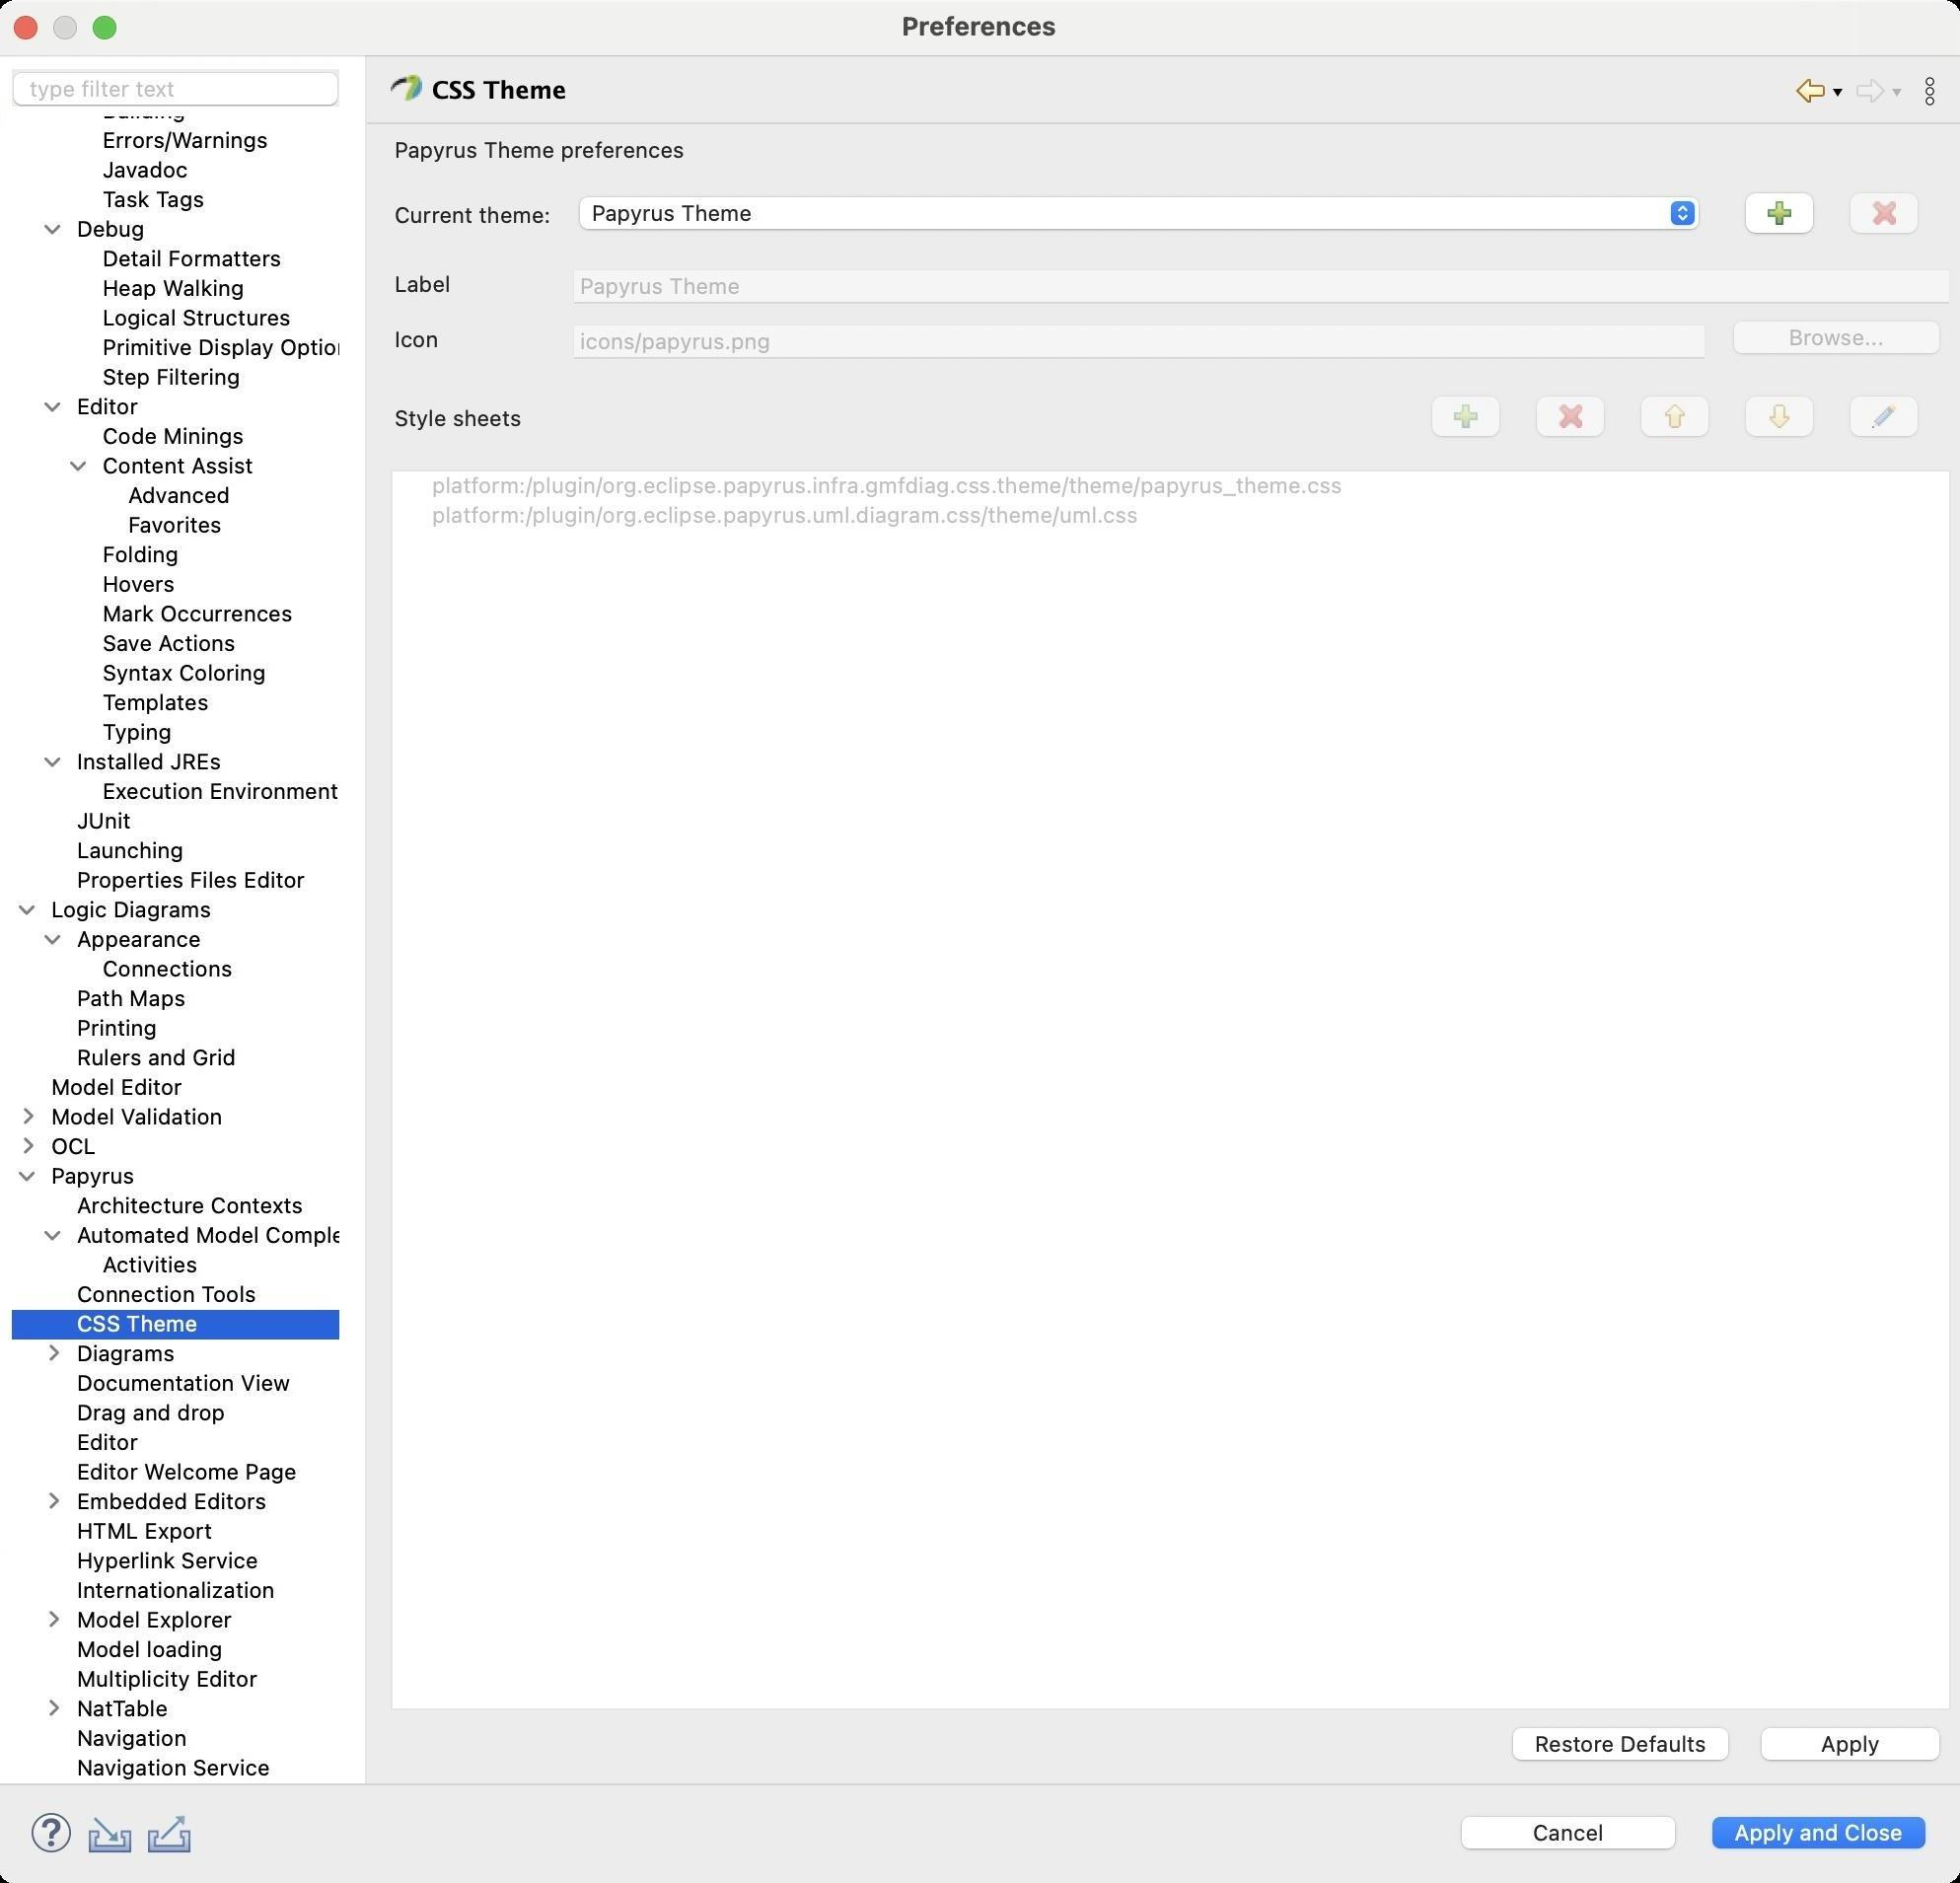
Accessibility tree:
{"name": "Preferences", "role": "AXWindow", "description": null, "role_description": "standard window", "value": null, "position": "480.00;95.00", "size": "995;955", "children": [{"name": "Apply_and_Close", "role": "AXButton", "description": null, "role_description": "button", "value": null, "position": "863.00;917.00", "size": "120;27", "children": []}, {"name": "Cancel", "role": "AXButton", "description": null, "role_description": "button", "value": null, "position": "736.00;917.00", "size": "120;27", "children": []}, {"name": null, "role": "AXToolbar", "description": null, "role_description": "toolbar", "value": null, "position": "12.00;915.00", "size": "90;30", "children": [{"name": "Help", "role": "AXCheckBox", "description": null, "role_description": "checkbox", "value": 0, "position": "12.00;915.00", "size": "30;30", "children": []}, {"name": "Import", "role": "AXButton", "description": null, "role_description": "button", "value": null, "position": "42.00;915.00", "size": "30;30", "children": []}, {"name": "Export", "role": "AXButton", "description": null, "role_description": "button", "value": null, "position": "72.00;915.00", "size": "30;30", "children": []}]}, {"name": null, "role": "AXScrollArea", "description": null, "role_description": "scroll area", "value": null, "position": "199.00;69.00", "size": "791;830", "children": [{"name": "Apply", "role": "AXButton", "description": null, "role_description": "button", "value": null, "position": "888.00;872.00", "size": "102;27", "children": []}, {"name": "Restore_Defaults", "role": "AXButton", "description": null, "role_description": "button", "value": null, "position": "762.00;872.00", "size": "121;27", "children": []}, {"name": null, "role": "AXScrollArea", "description": null, "role_description": "scroll area", "value": null, "position": "199.00;238.00", "size": "791;629", "children": [{"name": null, "role": "AXOutline", "description": null, "role_description": "outline", "value": null, "position": "200.00;239.00", "size": "789;627", "children": [{"name": null, "role": "AXRow", "description": null, "role_description": "outline row", "value": null, "position": "200.00;239.00", "size": "789;15", "children": [{"name": null, "role": "AXStaticText", "description": null, "role_description": "text", "value": "platform:/plugin/org.eclipse.papyrus.infra.gmfdiag.css.theme/theme/papyrus_theme.css", "position": "218.00;239.00", "size": "463;14", "children": []}]}, {"name": null, "role": "AXRow", "description": null, "role_description": "outline row", "value": null, "position": "200.00;254.00", "size": "789;15", "children": [{"name": null, "role": "AXStaticText", "description": null, "role_description": "text", "value": "platform:/plugin/org.eclipse.papyrus.uml.diagram.css/theme/uml.css", "position": "218.00;254.00", "size": "463;14", "children": []}]}, {"name": null, "role": "AXColumn", "description": null, "role_description": "column", "value": null, "position": "200.00;239.00", "size": "482;627", "children": []}]}]}, {"name": "", "role": "AXButton", "description": null, "role_description": "button", "value": null, "position": "932.00;196.00", "size": "48;32", "children": []}, {"name": "", "role": "AXButton", "description": null, "role_description": "button", "value": null, "position": "879.00;196.00", "size": "48;32", "children": []}, {"name": "", "role": "AXButton", "description": null, "role_description": "button", "value": null, "position": "826.00;196.00", "size": "48;32", "children": []}, {"name": "", "role": "AXButton", "description": null, "role_description": "button", "value": null, "position": "773.00;196.00", "size": "48;32", "children": []}, {"name": "", "role": "AXButton", "description": null, "role_description": "button", "value": null, "position": "720.00;196.00", "size": "48;32", "children": []}, {"name": null, "role": "AXStaticText", "description": null, "role_description": "text", "value": "Style sheets", "position": "199.00;205.00", "size": "69;14", "children": []}, {"name": "Browse...", "role": "AXButton", "description": null, "role_description": "button", "value": null, "position": "874.00;159.00", "size": "116;27", "children": []}, {"name": null, "role": "AXTextField", "description": null, "role_description": "text field", "value": "icons/papyrus.png", "position": "291.00;163.00", "size": "575;19", "children": []}, {"name": null, "role": "AXStaticText", "description": null, "role_description": "text", "value": "Icon", "position": "199.00;165.00", "size": "27;14", "children": []}, {"name": null, "role": "AXTextField", "description": null, "role_description": "text field", "value": "Papyrus Theme", "position": "291.00;135.00", "size": "699;19", "children": []}, {"name": null, "role": "AXStaticText", "description": null, "role_description": "text", "value": "Label", "position": "199.00;137.00", "size": "33;14", "children": []}, {"name": "", "role": "AXButton", "description": null, "role_description": "button", "value": null, "position": "932.00;93.00", "size": "48;32", "children": []}, {"name": "", "role": "AXButton", "description": null, "role_description": "button", "value": null, "position": "879.00;93.00", "size": "48;32", "children": []}, {"name": null, "role": "AXPopUpButton", "description": null, "role_description": "pop up button", "value": "Papyrus Theme", "position": "291.00;98.00", "size": "575;22", "children": []}, {"name": null, "role": "AXStaticText", "description": null, "role_description": "text", "value": "Current theme:", "position": "199.00;102.00", "size": "84;14", "children": []}, {"name": null, "role": "AXStaticText", "description": null, "role_description": "text", "value": "Papyrus Theme preferences", "position": "199.00;69.00", "size": "791;14", "children": []}]}, {"name": null, "role": "AXToolbar", "description": "", "role_description": "toolbar", "value": null, "position": "908.00;35.00", "size": "82;22", "children": [{"name": "Back_to_Connection_Tools", "role": "AXMenuButton", "description": null, "role_description": "menu button", "value": null, "position": "908.00;35.00", "size": "22;22", "children": []}, {"name": "Forward", "role": "AXMenuButton", "description": null, "role_description": "menu button", "value": null, "position": "938.00;35.00", "size": "22;22", "children": []}, {"name": "Additional_Dialog_Actions", "role": "AXButton", "description": null, "role_description": "button", "value": null, "position": "968.00;35.00", "size": "22;22", "children": []}]}, {"name": null, "role": "AXStaticText", "description": "", "role_description": "text", "value": "CSS Theme", "position": "196.00;35.00", "size": "705;21", "children": []}, {"name": null, "role": "AXSplitter", "description": null, "role_description": "splitter", "value": 180, "position": "180.00;28.00", "size": "5;876", "children": []}, {"name": null, "role": "AXScrollArea", "description": null, "role_description": "scroll area", "value": null, "position": "7.00;59.00", "size": "166;845", "children": [{"name": null, "role": "AXOutline", "description": null, "role_description": "outline", "value": null, "position": "7.00;-161.00", "size": "189;1305", "children": [{"name": null, "role": "AXRow", "description": null, "role_description": "outline row", "value": null, "position": "7.00;-161.00", "size": "189;15", "children": [{"name": null, "role": "AXGroup", "description": null, "role_description": "group", "value": null, "position": "7.00;-161.00", "size": "189;15", "children": [{"name": null, "role": "AXDisclosureTriangle", "description": null, "role_description": "disclosure triangle", "value": 0, "position": "9.00;-161.00", "size": "12;14", "children": []}, {"name": null, "role": "AXStaticText", "description": null, "role_description": "text", "value": "General", "position": "25.00;-161.00", "size": "170;14", "children": []}]}]}, {"name": null, "role": "AXRow", "description": null, "role_description": "outline row", "value": null, "position": "7.00;-146.00", "size": "189;15", "children": [{"name": null, "role": "AXGroup", "description": null, "role_description": "group", "value": null, "position": "7.00;-146.00", "size": "189;15", "children": [{"name": null, "role": "AXDisclosureTriangle", "description": null, "role_description": "disclosure triangle", "value": 0, "position": "9.00;-146.00", "size": "12;14", "children": []}, {"name": null, "role": "AXStaticText", "description": null, "role_description": "text", "value": "Alf", "position": "25.00;-146.00", "size": "170;14", "children": []}]}]}, {"name": null, "role": "AXRow", "description": null, "role_description": "outline row", "value": null, "position": "7.00;-131.00", "size": "189;15", "children": [{"name": null, "role": "AXGroup", "description": null, "role_description": "group", "value": null, "position": "7.00;-131.00", "size": "189;15", "children": [{"name": null, "role": "AXDisclosureTriangle", "description": null, "role_description": "disclosure triangle", "value": 0, "position": "9.00;-131.00", "size": "12;14", "children": []}, {"name": null, "role": "AXStaticText", "description": null, "role_description": "text", "value": "Ant", "position": "25.00;-131.00", "size": "170;14", "children": []}]}]}, {"name": null, "role": "AXRow", "description": null, "role_description": "outline row", "value": null, "position": "7.00;-116.00", "size": "189;15", "children": [{"name": null, "role": "AXGroup", "description": null, "role_description": "group", "value": null, "position": "7.00;-116.00", "size": "189;15", "children": [{"name": null, "role": "AXDisclosureTriangle", "description": null, "role_description": "disclosure triangle", "value": 0, "position": "9.00;-116.00", "size": "12;14", "children": []}, {"name": null, "role": "AXStaticText", "description": null, "role_description": "text", "value": "Context", "position": "25.00;-116.00", "size": "170;14", "children": []}]}]}, {"name": null, "role": "AXRow", "description": null, "role_description": "outline row", "value": null, "position": "7.00;-101.00", "size": "189;15", "children": [{"name": null, "role": "AXGroup", "description": null, "role_description": "group", "value": null, "position": "7.00;-101.00", "size": "189;15", "children": [{"name": null, "role": "AXDisclosureTriangle", "description": null, "role_description": "disclosure triangle", "value": 0, "position": "9.00;-101.00", "size": "12;14", "children": []}, {"name": null, "role": "AXStaticText", "description": null, "role_description": "text", "value": "CSS", "position": "25.00;-101.00", "size": "170;14", "children": []}]}]}, {"name": null, "role": "AXRow", "description": null, "role_description": "outline row", "value": null, "position": "7.00;-86.00", "size": "189;15", "children": [{"name": null, "role": "AXGroup", "description": null, "role_description": "group", "value": null, "position": "7.00;-86.00", "size": "189;15", "children": [{"name": null, "role": "AXDisclosureTriangle", "description": null, "role_description": "disclosure triangle", "value": 0, "position": "9.00;-86.00", "size": "12;14", "children": []}, {"name": null, "role": "AXStaticText", "description": null, "role_description": "text", "value": "EMF Compare", "position": "25.00;-86.00", "size": "170;14", "children": []}]}]}, {"name": null, "role": "AXRow", "description": null, "role_description": "outline row", "value": null, "position": "7.00;-71.00", "size": "189;15", "children": [{"name": null, "role": "AXGroup", "description": null, "role_description": "group", "value": null, "position": "7.00;-71.00", "size": "189;15", "children": [{"name": null, "role": "AXDisclosureTriangle", "description": null, "role_description": "disclosure triangle", "value": 0, "position": "9.00;-71.00", "size": "12;14", "children": []}, {"name": null, "role": "AXStaticText", "description": null, "role_description": "text", "value": "Help", "position": "25.00;-71.00", "size": "170;14", "children": []}]}]}, {"name": null, "role": "AXRow", "description": null, "role_description": "outline row", "value": null, "position": "7.00;-56.00", "size": "189;15", "children": [{"name": null, "role": "AXGroup", "description": null, "role_description": "group", "value": null, "position": "7.00;-56.00", "size": "189;15", "children": [{"name": null, "role": "AXDisclosureTriangle", "description": null, "role_description": "disclosure triangle", "value": 0, "position": "9.00;-56.00", "size": "12;14", "children": []}, {"name": null, "role": "AXStaticText", "description": null, "role_description": "text", "value": "Install/Update", "position": "25.00;-56.00", "size": "170;14", "children": []}]}]}, {"name": null, "role": "AXRow", "description": null, "role_description": "outline row", "value": null, "position": "7.00;-41.00", "size": "189;15", "children": [{"name": null, "role": "AXGroup", "description": null, "role_description": "group", "value": null, "position": "7.00;-41.00", "size": "189;15", "children": [{"name": null, "role": "AXDisclosureTriangle", "description": null, "role_description": "disclosure triangle", "value": 1, "position": "9.00;-41.00", "size": "12;14", "children": []}, {"name": null, "role": "AXStaticText", "description": null, "role_description": "text", "value": "Java", "position": "25.00;-41.00", "size": "170;14", "children": []}]}]}, {"name": null, "role": "AXRow", "description": null, "role_description": "outline row", "value": null, "position": "7.00;-26.00", "size": "189;15", "children": [{"name": null, "role": "AXGroup", "description": null, "role_description": "group", "value": null, "position": "7.00;-26.00", "size": "189;15", "children": [{"name": null, "role": "AXDisclosureTriangle", "description": null, "role_description": "disclosure triangle", "value": 0, "position": "22.00;-26.00", "size": "12;14", "children": []}, {"name": null, "role": "AXStaticText", "description": null, "role_description": "text", "value": "Appearance", "position": "38.00;-26.00", "size": "157;14", "children": []}]}]}, {"name": null, "role": "AXRow", "description": null, "role_description": "outline row", "value": null, "position": "7.00;-11.00", "size": "189;15", "children": [{"name": null, "role": "AXGroup", "description": null, "role_description": "group", "value": null, "position": "7.00;-11.00", "size": "189;15", "children": [{"name": null, "role": "AXDisclosureTriangle", "description": null, "role_description": "disclosure triangle", "value": 0, "position": "22.00;-11.00", "size": "12;14", "children": []}, {"name": null, "role": "AXStaticText", "description": null, "role_description": "text", "value": "Build Path", "position": "38.00;-11.00", "size": "157;14", "children": []}]}]}, {"name": null, "role": "AXRow", "description": null, "role_description": "outline row", "value": null, "position": "7.00;4.00", "size": "189;15", "children": [{"name": null, "role": "AXStaticText", "description": null, "role_description": "text", "value": "Bytecode Outline", "position": "38.00;4.00", "size": "157;14", "children": []}]}, {"name": null, "role": "AXRow", "description": null, "role_description": "outline row", "value": null, "position": "7.00;19.00", "size": "189;15", "children": [{"name": null, "role": "AXGroup", "description": null, "role_description": "group", "value": null, "position": "7.00;19.00", "size": "189;15", "children": [{"name": null, "role": "AXDisclosureTriangle", "description": null, "role_description": "disclosure triangle", "value": 0, "position": "22.00;19.00", "size": "12;14", "children": []}, {"name": null, "role": "AXStaticText", "description": null, "role_description": "text", "value": "Code Style", "position": "38.00;19.00", "size": "157;14", "children": []}]}]}, {"name": null, "role": "AXRow", "description": null, "role_description": "outline row", "value": null, "position": "7.00;34.00", "size": "189;15", "children": [{"name": null, "role": "AXGroup", "description": null, "role_description": "group", "value": null, "position": "7.00;34.00", "size": "189;15", "children": [{"name": null, "role": "AXDisclosureTriangle", "description": null, "role_description": "disclosure triangle", "value": 1, "position": "22.00;34.00", "size": "12;14", "children": []}, {"name": null, "role": "AXStaticText", "description": null, "role_description": "text", "value": "Compiler", "position": "38.00;34.00", "size": "157;14", "children": []}]}]}, {"name": null, "role": "AXRow", "description": null, "role_description": "outline row", "value": null, "position": "7.00;49.00", "size": "189;15", "children": [{"name": null, "role": "AXStaticText", "description": null, "role_description": "text", "value": "Building", "position": "51.00;49.00", "size": "144;14", "children": []}]}, {"name": null, "role": "AXRow", "description": null, "role_description": "outline row", "value": null, "position": "7.00;64.00", "size": "189;15", "children": [{"name": null, "role": "AXStaticText", "description": null, "role_description": "text", "value": "Errors/Warnings", "position": "51.00;64.00", "size": "144;14", "children": []}]}, {"name": null, "role": "AXRow", "description": null, "role_description": "outline row", "value": null, "position": "7.00;79.00", "size": "189;15", "children": [{"name": null, "role": "AXStaticText", "description": null, "role_description": "text", "value": "Javadoc", "position": "51.00;79.00", "size": "144;14", "children": []}]}, {"name": null, "role": "AXRow", "description": null, "role_description": "outline row", "value": null, "position": "7.00;94.00", "size": "189;15", "children": [{"name": null, "role": "AXStaticText", "description": null, "role_description": "text", "value": "Task Tags", "position": "51.00;94.00", "size": "144;14", "children": []}]}, {"name": null, "role": "AXRow", "description": null, "role_description": "outline row", "value": null, "position": "7.00;109.00", "size": "189;15", "children": [{"name": null, "role": "AXGroup", "description": null, "role_description": "group", "value": null, "position": "7.00;109.00", "size": "189;15", "children": [{"name": null, "role": "AXDisclosureTriangle", "description": null, "role_description": "disclosure triangle", "value": 1, "position": "22.00;109.00", "size": "12;14", "children": []}, {"name": null, "role": "AXStaticText", "description": null, "role_description": "text", "value": "Debug", "position": "38.00;109.00", "size": "157;14", "children": []}]}]}, {"name": null, "role": "AXRow", "description": null, "role_description": "outline row", "value": null, "position": "7.00;124.00", "size": "189;15", "children": [{"name": null, "role": "AXStaticText", "description": null, "role_description": "text", "value": "Detail Formatters", "position": "51.00;124.00", "size": "144;14", "children": []}]}, {"name": null, "role": "AXRow", "description": null, "role_description": "outline row", "value": null, "position": "7.00;139.00", "size": "189;15", "children": [{"name": null, "role": "AXStaticText", "description": null, "role_description": "text", "value": "Heap Walking", "position": "51.00;139.00", "size": "144;14", "children": []}]}, {"name": null, "role": "AXRow", "description": null, "role_description": "outline row", "value": null, "position": "7.00;154.00", "size": "189;15", "children": [{"name": null, "role": "AXStaticText", "description": null, "role_description": "text", "value": "Logical Structures", "position": "51.00;154.00", "size": "144;14", "children": []}]}, {"name": null, "role": "AXRow", "description": null, "role_description": "outline row", "value": null, "position": "7.00;169.00", "size": "189;15", "children": [{"name": null, "role": "AXStaticText", "description": null, "role_description": "text", "value": "Primitive Display Options", "position": "51.00;169.00", "size": "144;14", "children": []}]}, {"name": null, "role": "AXRow", "description": null, "role_description": "outline row", "value": null, "position": "7.00;184.00", "size": "189;15", "children": [{"name": null, "role": "AXStaticText", "description": null, "role_description": "text", "value": "Step Filtering", "position": "51.00;184.00", "size": "144;14", "children": []}]}, {"name": null, "role": "AXRow", "description": null, "role_description": "outline row", "value": null, "position": "7.00;199.00", "size": "189;15", "children": [{"name": null, "role": "AXGroup", "description": null, "role_description": "group", "value": null, "position": "7.00;199.00", "size": "189;15", "children": [{"name": null, "role": "AXDisclosureTriangle", "description": null, "role_description": "disclosure triangle", "value": 1, "position": "22.00;199.00", "size": "12;14", "children": []}, {"name": null, "role": "AXStaticText", "description": null, "role_description": "text", "value": "Editor", "position": "38.00;199.00", "size": "157;14", "children": []}]}]}, {"name": null, "role": "AXRow", "description": null, "role_description": "outline row", "value": null, "position": "7.00;214.00", "size": "189;15", "children": [{"name": null, "role": "AXStaticText", "description": null, "role_description": "text", "value": "Code Minings", "position": "51.00;214.00", "size": "144;14", "children": []}]}, {"name": null, "role": "AXRow", "description": null, "role_description": "outline row", "value": null, "position": "7.00;229.00", "size": "189;15", "children": [{"name": null, "role": "AXGroup", "description": null, "role_description": "group", "value": null, "position": "7.00;229.00", "size": "189;15", "children": [{"name": null, "role": "AXDisclosureTriangle", "description": null, "role_description": "disclosure triangle", "value": 1, "position": "35.00;229.00", "size": "12;14", "children": []}, {"name": null, "role": "AXStaticText", "description": null, "role_description": "text", "value": "Content Assist", "position": "51.00;229.00", "size": "144;14", "children": []}]}]}, {"name": null, "role": "AXRow", "description": null, "role_description": "outline row", "value": null, "position": "7.00;244.00", "size": "189;15", "children": [{"name": null, "role": "AXStaticText", "description": null, "role_description": "text", "value": "Advanced", "position": "64.00;244.00", "size": "131;14", "children": []}]}, {"name": null, "role": "AXRow", "description": null, "role_description": "outline row", "value": null, "position": "7.00;259.00", "size": "189;15", "children": [{"name": null, "role": "AXStaticText", "description": null, "role_description": "text", "value": "Favorites", "position": "64.00;259.00", "size": "131;14", "children": []}]}, {"name": null, "role": "AXRow", "description": null, "role_description": "outline row", "value": null, "position": "7.00;274.00", "size": "189;15", "children": [{"name": null, "role": "AXStaticText", "description": null, "role_description": "text", "value": "Folding", "position": "51.00;274.00", "size": "144;14", "children": []}]}, {"name": null, "role": "AXRow", "description": null, "role_description": "outline row", "value": null, "position": "7.00;289.00", "size": "189;15", "children": [{"name": null, "role": "AXStaticText", "description": null, "role_description": "text", "value": "Hovers", "position": "51.00;289.00", "size": "144;14", "children": []}]}, {"name": null, "role": "AXRow", "description": null, "role_description": "outline row", "value": null, "position": "7.00;304.00", "size": "189;15", "children": [{"name": null, "role": "AXStaticText", "description": null, "role_description": "text", "value": "Mark Occurrences", "position": "51.00;304.00", "size": "144;14", "children": []}]}, {"name": null, "role": "AXRow", "description": null, "role_description": "outline row", "value": null, "position": "7.00;319.00", "size": "189;15", "children": [{"name": null, "role": "AXStaticText", "description": null, "role_description": "text", "value": "Save Actions", "position": "51.00;319.00", "size": "144;14", "children": []}]}, {"name": null, "role": "AXRow", "description": null, "role_description": "outline row", "value": null, "position": "7.00;334.00", "size": "189;15", "children": [{"name": null, "role": "AXStaticText", "description": null, "role_description": "text", "value": "Syntax Coloring", "position": "51.00;334.00", "size": "144;14", "children": []}]}, {"name": null, "role": "AXRow", "description": null, "role_description": "outline row", "value": null, "position": "7.00;349.00", "size": "189;15", "children": [{"name": null, "role": "AXStaticText", "description": null, "role_description": "text", "value": "Templates", "position": "51.00;349.00", "size": "144;14", "children": []}]}, {"name": null, "role": "AXRow", "description": null, "role_description": "outline row", "value": null, "position": "7.00;364.00", "size": "189;15", "children": [{"name": null, "role": "AXStaticText", "description": null, "role_description": "text", "value": "Typing", "position": "51.00;364.00", "size": "144;14", "children": []}]}, {"name": null, "role": "AXRow", "description": null, "role_description": "outline row", "value": null, "position": "7.00;379.00", "size": "189;15", "children": [{"name": null, "role": "AXGroup", "description": null, "role_description": "group", "value": null, "position": "7.00;379.00", "size": "189;15", "children": [{"name": null, "role": "AXDisclosureTriangle", "description": null, "role_description": "disclosure triangle", "value": 1, "position": "22.00;379.00", "size": "12;14", "children": []}, {"name": null, "role": "AXStaticText", "description": null, "role_description": "text", "value": "Installed JREs", "position": "38.00;379.00", "size": "157;14", "children": []}]}]}, {"name": null, "role": "AXRow", "description": null, "role_description": "outline row", "value": null, "position": "7.00;394.00", "size": "189;15", "children": [{"name": null, "role": "AXStaticText", "description": null, "role_description": "text", "value": "Execution Environments", "position": "51.00;394.00", "size": "144;14", "children": []}]}, {"name": null, "role": "AXRow", "description": null, "role_description": "outline row", "value": null, "position": "7.00;409.00", "size": "189;15", "children": [{"name": null, "role": "AXStaticText", "description": null, "role_description": "text", "value": "JUnit", "position": "38.00;409.00", "size": "157;14", "children": []}]}, {"name": null, "role": "AXRow", "description": null, "role_description": "outline row", "value": null, "position": "7.00;424.00", "size": "189;15", "children": [{"name": null, "role": "AXStaticText", "description": null, "role_description": "text", "value": "Launching", "position": "38.00;424.00", "size": "157;14", "children": []}]}, {"name": null, "role": "AXRow", "description": null, "role_description": "outline row", "value": null, "position": "7.00;439.00", "size": "189;15", "children": [{"name": null, "role": "AXStaticText", "description": null, "role_description": "text", "value": "Properties Files Editor", "position": "38.00;439.00", "size": "157;14", "children": []}]}, {"name": null, "role": "AXRow", "description": null, "role_description": "outline row", "value": null, "position": "7.00;454.00", "size": "189;15", "children": [{"name": null, "role": "AXGroup", "description": null, "role_description": "group", "value": null, "position": "7.00;454.00", "size": "189;15", "children": [{"name": null, "role": "AXDisclosureTriangle", "description": null, "role_description": "disclosure triangle", "value": 1, "position": "9.00;454.00", "size": "12;14", "children": []}, {"name": null, "role": "AXStaticText", "description": null, "role_description": "text", "value": "Logic Diagrams", "position": "25.00;454.00", "size": "170;14", "children": []}]}]}, {"name": null, "role": "AXRow", "description": null, "role_description": "outline row", "value": null, "position": "7.00;469.00", "size": "189;15", "children": [{"name": null, "role": "AXGroup", "description": null, "role_description": "group", "value": null, "position": "7.00;469.00", "size": "189;15", "children": [{"name": null, "role": "AXDisclosureTriangle", "description": null, "role_description": "disclosure triangle", "value": 1, "position": "22.00;469.00", "size": "12;14", "children": []}, {"name": null, "role": "AXStaticText", "description": null, "role_description": "text", "value": "Appearance", "position": "38.00;469.00", "size": "157;14", "children": []}]}]}, {"name": null, "role": "AXRow", "description": null, "role_description": "outline row", "value": null, "position": "7.00;484.00", "size": "189;15", "children": [{"name": null, "role": "AXStaticText", "description": null, "role_description": "text", "value": "Connections", "position": "51.00;484.00", "size": "144;14", "children": []}]}, {"name": null, "role": "AXRow", "description": null, "role_description": "outline row", "value": null, "position": "7.00;499.00", "size": "189;15", "children": [{"name": null, "role": "AXStaticText", "description": null, "role_description": "text", "value": "Path Maps", "position": "38.00;499.00", "size": "157;14", "children": []}]}, {"name": null, "role": "AXRow", "description": null, "role_description": "outline row", "value": null, "position": "7.00;514.00", "size": "189;15", "children": [{"name": null, "role": "AXStaticText", "description": null, "role_description": "text", "value": "Printing", "position": "38.00;514.00", "size": "157;14", "children": []}]}, {"name": null, "role": "AXRow", "description": null, "role_description": "outline row", "value": null, "position": "7.00;529.00", "size": "189;15", "children": [{"name": null, "role": "AXStaticText", "description": null, "role_description": "text", "value": "Rulers and Grid", "position": "38.00;529.00", "size": "157;14", "children": []}]}, {"name": null, "role": "AXRow", "description": null, "role_description": "outline row", "value": null, "position": "7.00;544.00", "size": "189;15", "children": [{"name": null, "role": "AXStaticText", "description": null, "role_description": "text", "value": "Model Editor", "position": "25.00;544.00", "size": "170;14", "children": []}]}, {"name": null, "role": "AXRow", "description": null, "role_description": "outline row", "value": null, "position": "7.00;559.00", "size": "189;15", "children": [{"name": null, "role": "AXGroup", "description": null, "role_description": "group", "value": null, "position": "7.00;559.00", "size": "189;15", "children": [{"name": null, "role": "AXDisclosureTriangle", "description": null, "role_description": "disclosure triangle", "value": 0, "position": "9.00;559.00", "size": "12;14", "children": []}, {"name": null, "role": "AXStaticText", "description": null, "role_description": "text", "value": "Model Validation", "position": "25.00;559.00", "size": "170;14", "children": []}]}]}, {"name": null, "role": "AXRow", "description": null, "role_description": "outline row", "value": null, "position": "7.00;574.00", "size": "189;15", "children": [{"name": null, "role": "AXGroup", "description": null, "role_description": "group", "value": null, "position": "7.00;574.00", "size": "189;15", "children": [{"name": null, "role": "AXDisclosureTriangle", "description": null, "role_description": "disclosure triangle", "value": 0, "position": "9.00;574.00", "size": "12;14", "children": []}, {"name": null, "role": "AXStaticText", "description": null, "role_description": "text", "value": "OCL", "position": "25.00;574.00", "size": "170;14", "children": []}]}]}, {"name": null, "role": "AXRow", "description": null, "role_description": "outline row", "value": null, "position": "7.00;589.00", "size": "189;15", "children": [{"name": null, "role": "AXGroup", "description": null, "role_description": "group", "value": null, "position": "7.00;589.00", "size": "189;15", "children": [{"name": null, "role": "AXDisclosureTriangle", "description": null, "role_description": "disclosure triangle", "value": 1, "position": "9.00;589.00", "size": "12;14", "children": []}, {"name": null, "role": "AXStaticText", "description": null, "role_description": "text", "value": "Papyrus", "position": "25.00;589.00", "size": "170;14", "children": []}]}]}, {"name": null, "role": "AXRow", "description": null, "role_description": "outline row", "value": null, "position": "7.00;604.00", "size": "189;15", "children": [{"name": null, "role": "AXStaticText", "description": null, "role_description": "text", "value": "Architecture Contexts", "position": "38.00;604.00", "size": "157;14", "children": []}]}, {"name": null, "role": "AXRow", "description": null, "role_description": "outline row", "value": null, "position": "7.00;619.00", "size": "189;15", "children": [{"name": null, "role": "AXGroup", "description": null, "role_description": "group", "value": null, "position": "7.00;619.00", "size": "189;15", "children": [{"name": null, "role": "AXDisclosureTriangle", "description": null, "role_description": "disclosure triangle", "value": 1, "position": "22.00;619.00", "size": "12;14", "children": []}, {"name": null, "role": "AXStaticText", "description": null, "role_description": "text", "value": "Automated Model Completion", "position": "38.00;619.00", "size": "157;14", "children": []}]}]}, {"name": null, "role": "AXRow", "description": null, "role_description": "outline row", "value": null, "position": "7.00;634.00", "size": "189;15", "children": [{"name": null, "role": "AXStaticText", "description": null, "role_description": "text", "value": "Activities", "position": "51.00;634.00", "size": "144;14", "children": []}]}, {"name": null, "role": "AXRow", "description": null, "role_description": "outline row", "value": null, "position": "7.00;649.00", "size": "189;15", "children": [{"name": null, "role": "AXStaticText", "description": null, "role_description": "text", "value": "Connection Tools", "position": "38.00;649.00", "size": "157;14", "children": []}]}, {"name": null, "role": "AXRow", "description": null, "role_description": "outline row", "value": null, "position": "7.00;664.00", "size": "189;15", "children": [{"name": null, "role": "AXStaticText", "description": null, "role_description": "text", "value": "CSS Theme", "position": "38.00;664.00", "size": "157;14", "children": []}]}, {"name": null, "role": "AXRow", "description": null, "role_description": "outline row", "value": null, "position": "7.00;679.00", "size": "189;15", "children": [{"name": null, "role": "AXGroup", "description": null, "role_description": "group", "value": null, "position": "7.00;679.00", "size": "189;15", "children": [{"name": null, "role": "AXDisclosureTriangle", "description": null, "role_description": "disclosure triangle", "value": 0, "position": "22.00;679.00", "size": "12;14", "children": []}, {"name": null, "role": "AXStaticText", "description": null, "role_description": "text", "value": "Diagrams", "position": "38.00;679.00", "size": "157;14", "children": []}]}]}, {"name": null, "role": "AXRow", "description": null, "role_description": "outline row", "value": null, "position": "7.00;694.00", "size": "189;15", "children": [{"name": null, "role": "AXStaticText", "description": null, "role_description": "text", "value": "Documentation View", "position": "38.00;694.00", "size": "157;14", "children": []}]}, {"name": null, "role": "AXRow", "description": null, "role_description": "outline row", "value": null, "position": "7.00;709.00", "size": "189;15", "children": [{"name": null, "role": "AXStaticText", "description": null, "role_description": "text", "value": "Drag and drop", "position": "38.00;709.00", "size": "157;14", "children": []}]}, {"name": null, "role": "AXRow", "description": null, "role_description": "outline row", "value": null, "position": "7.00;724.00", "size": "189;15", "children": [{"name": null, "role": "AXStaticText", "description": null, "role_description": "text", "value": "Editor", "position": "38.00;724.00", "size": "157;14", "children": []}]}, {"name": null, "role": "AXRow", "description": null, "role_description": "outline row", "value": null, "position": "7.00;739.00", "size": "189;15", "children": [{"name": null, "role": "AXStaticText", "description": null, "role_description": "text", "value": "Editor Welcome Page", "position": "38.00;739.00", "size": "157;14", "children": []}]}, {"name": null, "role": "AXRow", "description": null, "role_description": "outline row", "value": null, "position": "7.00;754.00", "size": "189;15", "children": [{"name": null, "role": "AXGroup", "description": null, "role_description": "group", "value": null, "position": "7.00;754.00", "size": "189;15", "children": [{"name": null, "role": "AXDisclosureTriangle", "description": null, "role_description": "disclosure triangle", "value": 0, "position": "22.00;754.00", "size": "12;14", "children": []}, {"name": null, "role": "AXStaticText", "description": null, "role_description": "text", "value": "Embedded Editors", "position": "38.00;754.00", "size": "157;14", "children": []}]}]}, {"name": null, "role": "AXRow", "description": null, "role_description": "outline row", "value": null, "position": "7.00;769.00", "size": "189;15", "children": [{"name": null, "role": "AXStaticText", "description": null, "role_description": "text", "value": "HTML Export", "position": "38.00;769.00", "size": "157;14", "children": []}]}, {"name": null, "role": "AXRow", "description": null, "role_description": "outline row", "value": null, "position": "7.00;784.00", "size": "189;15", "children": [{"name": null, "role": "AXStaticText", "description": null, "role_description": "text", "value": "Hyperlink Service", "position": "38.00;784.00", "size": "157;14", "children": []}]}, {"name": null, "role": "AXRow", "description": null, "role_description": "outline row", "value": null, "position": "7.00;799.00", "size": "189;15", "children": [{"name": null, "role": "AXStaticText", "description": null, "role_description": "text", "value": "Internationalization", "position": "38.00;799.00", "size": "157;14", "children": []}]}, {"name": null, "role": "AXRow", "description": null, "role_description": "outline row", "value": null, "position": "7.00;814.00", "size": "189;15", "children": [{"name": null, "role": "AXGroup", "description": null, "role_description": "group", "value": null, "position": "7.00;814.00", "size": "189;15", "children": [{"name": null, "role": "AXDisclosureTriangle", "description": null, "role_description": "disclosure triangle", "value": 0, "position": "22.00;814.00", "size": "12;14", "children": []}, {"name": null, "role": "AXStaticText", "description": null, "role_description": "text", "value": "Model Explorer", "position": "38.00;814.00", "size": "157;14", "children": []}]}]}, {"name": null, "role": "AXRow", "description": null, "role_description": "outline row", "value": null, "position": "7.00;829.00", "size": "189;15", "children": [{"name": null, "role": "AXStaticText", "description": null, "role_description": "text", "value": "Model loading", "position": "38.00;829.00", "size": "157;14", "children": []}]}, {"name": null, "role": "AXRow", "description": null, "role_description": "outline row", "value": null, "position": "7.00;844.00", "size": "189;15", "children": [{"name": null, "role": "AXStaticText", "description": null, "role_description": "text", "value": "Multiplicity Editor", "position": "38.00;844.00", "size": "157;14", "children": []}]}, {"name": null, "role": "AXRow", "description": null, "role_description": "outline row", "value": null, "position": "7.00;859.00", "size": "189;15", "children": [{"name": null, "role": "AXGroup", "description": null, "role_description": "group", "value": null, "position": "7.00;859.00", "size": "189;15", "children": [{"name": null, "role": "AXDisclosureTriangle", "description": null, "role_description": "disclosure triangle", "value": 0, "position": "22.00;859.00", "size": "12;14", "children": []}, {"name": null, "role": "AXStaticText", "description": null, "role_description": "text", "value": "NatTable", "position": "38.00;859.00", "size": "157;14", "children": []}]}]}, {"name": null, "role": "AXRow", "description": null, "role_description": "outline row", "value": null, "position": "7.00;874.00", "size": "189;15", "children": [{"name": null, "role": "AXStaticText", "description": null, "role_description": "text", "value": "Navigation", "position": "38.00;874.00", "size": "157;14", "children": []}]}, {"name": null, "role": "AXRow", "description": null, "role_description": "outline row", "value": null, "position": "7.00;889.00", "size": "189;15", "children": [{"name": null, "role": "AXStaticText", "description": null, "role_description": "text", "value": "Navigation Service", "position": "38.00;889.00", "size": "157;14", "children": []}]}, {"name": null, "role": "AXRow", "description": null, "role_description": "outline row", "value": null, "position": "7.00;904.00", "size": "189;15", "children": [{"name": null, "role": "AXStaticText", "description": null, "role_description": "text", "value": "New Child", "position": "38.00;904.00", "size": "157;14", "children": []}]}, {"name": null, "role": "AXRow", "description": null, "role_description": "outline row", "value": null, "position": "7.00;919.00", "size": "189;15", "children": [{"name": null, "role": "AXGroup", "description": null, "role_description": "group", "value": null, "position": "7.00;919.00", "size": "189;15", "children": [{"name": null, "role": "AXDisclosureTriangle", "description": null, "role_description": "disclosure triangle", "value": 0, "position": "22.00;919.00", "size": "12;14", "children": []}, {"name": null, "role": "AXStaticText", "description": null, "role_description": "text", "value": "Paste", "position": "38.00;919.00", "size": "157;14", "children": []}]}]}, {"name": null, "role": "AXRow", "description": null, "role_description": "outline row", "value": null, "position": "7.00;934.00", "size": "189;15", "children": [{"name": null, "role": "AXStaticText", "description": null, "role_description": "text", "value": "Pathmaps", "position": "38.00;934.00", "size": "157;14", "children": []}]}, {"name": null, "role": "AXRow", "description": null, "role_description": "outline row", "value": null, "position": "7.00;949.00", "size": "189;15", "children": [{"name": null, "role": "AXStaticText", "description": null, "role_description": "text", "value": "Printing", "position": "38.00;949.00", "size": "157;14", "children": []}]}, {"name": null, "role": "AXRow", "description": null, "role_description": "outline row", "value": null, "position": "7.00;964.00", "size": "189;15", "children": [{"name": null, "role": "AXGroup", "description": null, "role_description": "group", "value": null, "position": "7.00;964.00", "size": "189;15", "children": [{"name": null, "role": "AXDisclosureTriangle", "description": null, "role_description": "disclosure triangle", "value": 0, "position": "22.00;964.00", "size": "12;14", "children": []}, {"name": null, "role": "AXStaticText", "description": null, "role_description": "text", "value": "Profile Application", "position": "38.00;964.00", "size": "157;14", "children": []}]}]}, {"name": null, "role": "AXRow", "description": null, "role_description": "outline row", "value": null, "position": "7.00;979.00", "size": "189;15", "children": [{"name": null, "role": "AXStaticText", "description": null, "role_description": "text", "value": "Properties UI", "position": "38.00;979.00", "size": "157;14", "children": []}]}, {"name": null, "role": "AXRow", "description": null, "role_description": "outline row", "value": null, "position": "7.00;994.00", "size": "189;15", "children": [{"name": null, "role": "AXGroup", "description": null, "role_description": "group", "value": null, "position": "7.00;994.00", "size": "189;15", "children": [{"name": null, "role": "AXDisclosureTriangle", "description": null, "role_description": "disclosure triangle", "value": 0, "position": "22.00;994.00", "size": "12;14", "children": []}, {"name": null, "role": "AXStaticText", "description": null, "role_description": "text", "value": "Properties views", "position": "38.00;994.00", "size": "157;14", "children": []}]}]}, {"name": null, "role": "AXRow", "description": null, "role_description": "outline row", "value": null, "position": "7.00;1009.00", "size": "189;15", "children": [{"name": null, "role": "AXStaticText", "description": null, "role_description": "text", "value": "Resize Binding", "position": "38.00;1009.00", "size": "157;14", "children": []}]}, {"name": null, "role": "AXRow", "description": null, "role_description": "outline row", "value": null, "position": "7.00;1024.00", "size": "189;15", "children": [{"name": null, "role": "AXStaticText", "description": null, "role_description": "text", "value": "Rich text", "position": "38.00;1024.00", "size": "157;14", "children": []}]}, {"name": null, "role": "AXRow", "description": null, "role_description": "outline row", "value": null, "position": "7.00;1039.00", "size": "189;15", "children": [{"name": null, "role": "AXStaticText", "description": null, "role_description": "text", "value": "SashWindows Tab Tooltips", "position": "38.00;1039.00", "size": "157;14", "children": []}]}, {"name": null, "role": "AXRow", "description": null, "role_description": "outline row", "value": null, "position": "7.00;1054.00", "size": "189;15", "children": [{"name": null, "role": "AXStaticText", "description": null, "role_description": "text", "value": "UML ElementType", "position": "38.00;1054.00", "size": "157;14", "children": []}]}, {"name": null, "role": "AXRow", "description": null, "role_description": "outline row", "value": null, "position": "7.00;1069.00", "size": "189;15", "children": [{"name": null, "role": "AXStaticText", "description": null, "role_description": "text", "value": "UML Naming Strategy", "position": "38.00;1069.00", "size": "157;14", "children": []}]}, {"name": null, "role": "AXRow", "description": null, "role_description": "outline row", "value": null, "position": "7.00;1084.00", "size": "189;15", "children": [{"name": null, "role": "AXStaticText", "description": null, "role_description": "text", "value": "Validation preferences", "position": "38.00;1084.00", "size": "157;14", "children": []}]}, {"name": null, "role": "AXRow", "description": null, "role_description": "outline row", "value": null, "position": "7.00;1099.00", "size": "189;15", "children": [{"name": null, "role": "AXGroup", "description": null, "role_description": "group", "value": null, "position": "7.00;1099.00", "size": "189;15", "children": [{"name": null, "role": "AXDisclosureTriangle", "description": null, "role_description": "disclosure triangle", "value": 0, "position": "9.00;1099.00", "size": "12;14", "children": []}, {"name": null, "role": "AXStaticText", "description": null, "role_description": "text", "value": "Plug-in Development", "position": "25.00;1099.00", "size": "170;14", "children": []}]}]}, {"name": null, "role": "AXRow", "description": null, "role_description": "outline row", "value": null, "position": "7.00;1114.00", "size": "189;15", "children": [{"name": null, "role": "AXGroup", "description": null, "role_description": "group", "value": null, "position": "7.00;1114.00", "size": "189;15", "children": [{"name": null, "role": "AXDisclosureTriangle", "description": null, "role_description": "disclosure triangle", "value": 0, "position": "9.00;1114.00", "size": "12;14", "children": []}, {"name": null, "role": "AXStaticText", "description": null, "role_description": "text", "value": "Run/Debug", "position": "25.00;1114.00", "size": "170;14", "children": []}]}]}, {"name": null, "role": "AXRow", "description": null, "role_description": "outline row", "value": null, "position": "7.00;1129.00", "size": "189;15", "children": [{"name": null, "role": "AXGroup", "description": null, "role_description": "group", "value": null, "position": "7.00;1129.00", "size": "189;15", "children": [{"name": null, "role": "AXDisclosureTriangle", "description": null, "role_description": "disclosure triangle", "value": 0, "position": "9.00;1129.00", "size": "12;14", "children": []}, {"name": null, "role": "AXStaticText", "description": null, "role_description": "text", "value": "Version Control (Team)", "position": "25.00;1129.00", "size": "170;14", "children": []}]}]}, {"name": null, "role": "AXColumn", "description": null, "role_description": "column", "value": null, "position": "7.00;-161.00", "size": "189;1305", "children": []}]}, {"name": null, "role": "AXScrollBar", "description": null, "role_description": "scroll bar", "value": 0.0, "position": "7.00;888.00", "size": "166;16", "children": [{"name": null, "role": "AXValueIndicator", "description": null, "role_description": "value indicator", "value": 0.0, "position": "8.00;892.00", "size": "144;12", "children": []}, {"name": null, "role": "AXButton", "description": null, "role_description": "increment arrow button", "value": null, "position": "7.00;888.00", "size": "0;0", "children": []}, {"name": null, "role": "AXButton", "description": null, "role_description": "decrement arrow button", "value": null, "position": "7.00;888.00", "size": "0;0", "children": []}, {"name": null, "role": "AXButton", "description": null, "role_description": "increment page button", "value": null, "position": "152.50;892.00", "size": "20;12", "children": []}, {"name": null, "role": "AXButton", "description": null, "role_description": "decrement page button", "value": null, "position": "7.00;892.00", "size": "1;12", "children": []}]}, {"name": null, "role": "AXScrollBar", "description": null, "role_description": "scroll bar", "value": 0.4782608695652174, "position": "157.00;59.00", "size": "16;845", "children": [{"name": null, "role": "AXValueIndicator", "description": null, "role_description": "value indicator", "value": 0.4782608695652174, "position": "161.00;202.00", "size": "12;546", "children": []}, {"name": null, "role": "AXButton", "description": null, "role_description": "increment arrow button", "value": null, "position": "157.00;59.00", "size": "0;0", "children": []}, {"name": null, "role": "AXButton", "description": null, "role_description": "decrement arrow button", "value": null, "position": "157.00;59.00", "size": "0;0", "children": []}, {"name": null, "role": "AXButton", "description": null, "role_description": "increment page button", "value": null, "position": "161.00;748.00", "size": "12;156", "children": []}, {"name": null, "role": "AXButton", "description": null, "role_description": "decrement page button", "value": null, "position": "161.00;59.00", "size": "12;143", "children": []}]}]}, {"name": "type_filter_text", "role": "AXTextField", "description": null, "role_description": "search text field", "value": "", "position": "7.00;35.00", "size": "166;19", "children": []}, {"name": null, "role": "AXButton", "description": null, "role_description": "close button", "value": null, "position": "7.00;6.00", "size": "14;16", "children": []}, {"name": null, "role": "AXButton", "description": null, "role_description": "zoom button", "value": null, "position": "47.00;6.00", "size": "14;16", "children": [{"name": null, "role": "AXGroup", "description": null, "role_description": "group", "value": null, "position": "47.00;6.00", "size": "14;16", "children": [{"name": null, "role": "AXGroup", "description": null, "role_description": "group", "value": null, "position": "47.00;6.00", "size": "14;16", "children": []}]}]}, {"name": null, "role": "AXButton", "description": null, "role_description": "minimize button", "value": null, "position": "27.00;6.00", "size": "14;16", "children": []}, {"name": null, "role": "AXStaticText", "description": null, "role_description": "text", "value": "Preferences", "position": "456.00;5.00", "size": "83;16", "children": []}]}